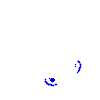
Particle: pion